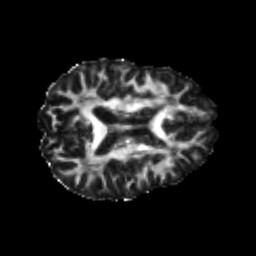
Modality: FA
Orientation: axial
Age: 22
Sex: male
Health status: healthy
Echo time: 0.074 s